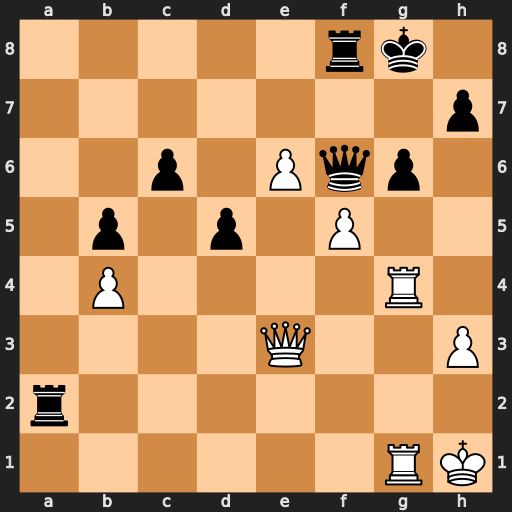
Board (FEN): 5rk1/7p/2p1Pqp1/1p1p1P2/1P4R1/4Q2P/r7/6RK
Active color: w
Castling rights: -
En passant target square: -
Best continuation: e7 Re8 Rxg6+ hxg6 Rxg6+ Qxg6 fxg6